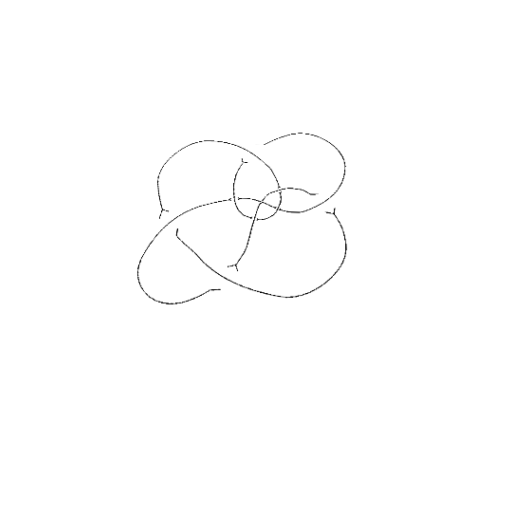
Crossing number: 9